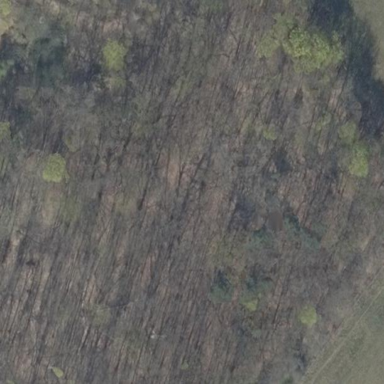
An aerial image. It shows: Forest area.